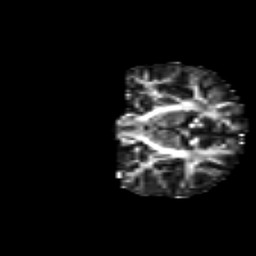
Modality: FA
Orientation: coronal
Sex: male
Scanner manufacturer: siemens
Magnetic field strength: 3 T
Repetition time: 5 s
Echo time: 0.071 s